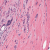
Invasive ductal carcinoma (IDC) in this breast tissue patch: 1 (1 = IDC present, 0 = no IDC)